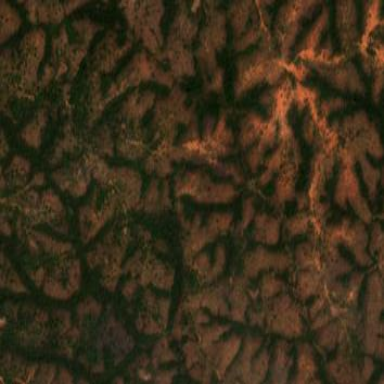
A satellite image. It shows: Forest area.